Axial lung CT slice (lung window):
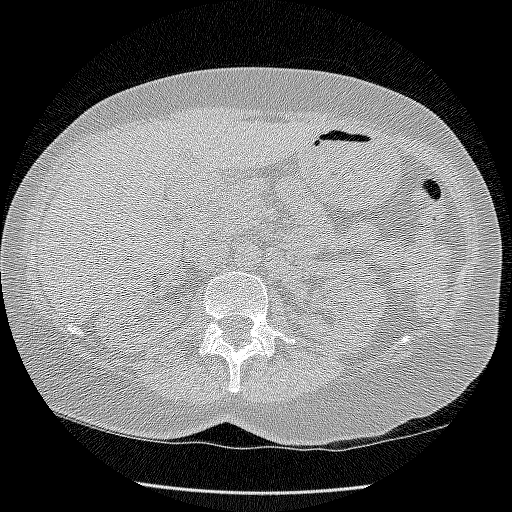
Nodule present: no